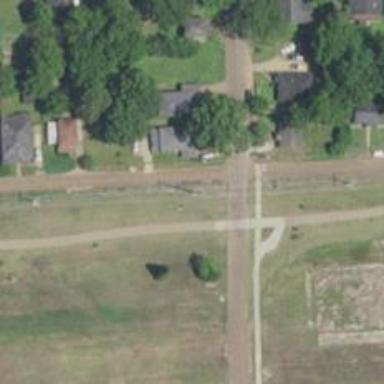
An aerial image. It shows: Power pole.